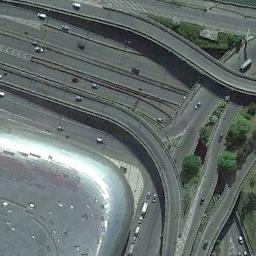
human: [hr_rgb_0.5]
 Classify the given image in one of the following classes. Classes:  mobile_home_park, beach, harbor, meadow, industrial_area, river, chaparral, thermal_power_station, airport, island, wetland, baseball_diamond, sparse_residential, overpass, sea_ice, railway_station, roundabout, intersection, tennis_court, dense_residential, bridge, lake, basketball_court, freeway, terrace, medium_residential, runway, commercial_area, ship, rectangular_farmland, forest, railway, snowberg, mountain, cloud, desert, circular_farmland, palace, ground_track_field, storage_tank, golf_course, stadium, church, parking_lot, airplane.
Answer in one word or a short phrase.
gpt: overpass